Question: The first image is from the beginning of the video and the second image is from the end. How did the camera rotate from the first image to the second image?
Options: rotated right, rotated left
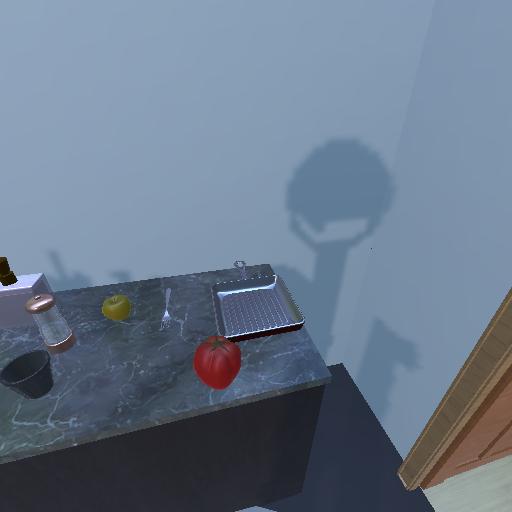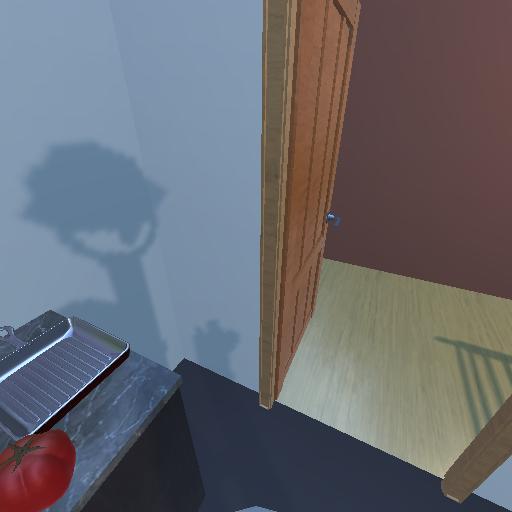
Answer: rotated right